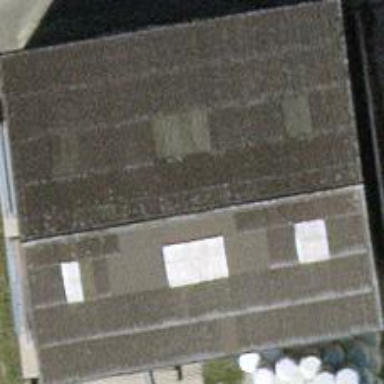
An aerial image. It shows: Gabled building with dim gray roof oriented along the structure.